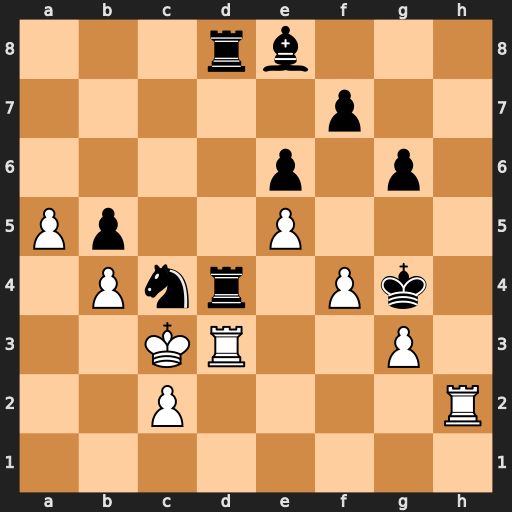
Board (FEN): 3rb3/5p2/4p1p1/Pp2P3/1Pnr1Pk1/2KR2P1/2P4R/8
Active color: w
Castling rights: -
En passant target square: -
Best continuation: Rh4+ Kf5 Rxd4 Rxd4 Kxd4